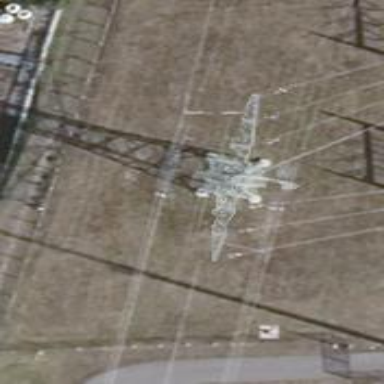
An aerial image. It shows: Power line with three cables.